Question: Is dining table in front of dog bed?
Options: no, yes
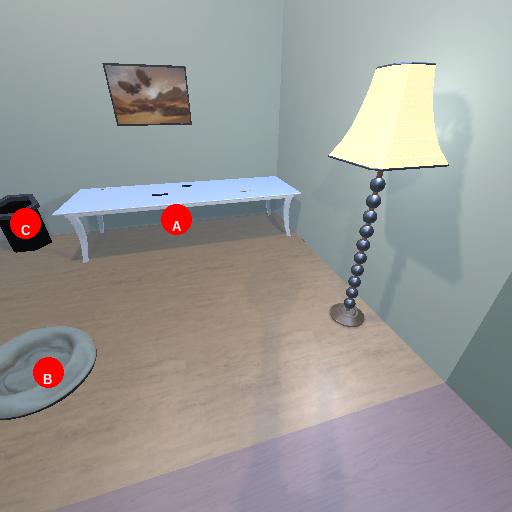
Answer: no